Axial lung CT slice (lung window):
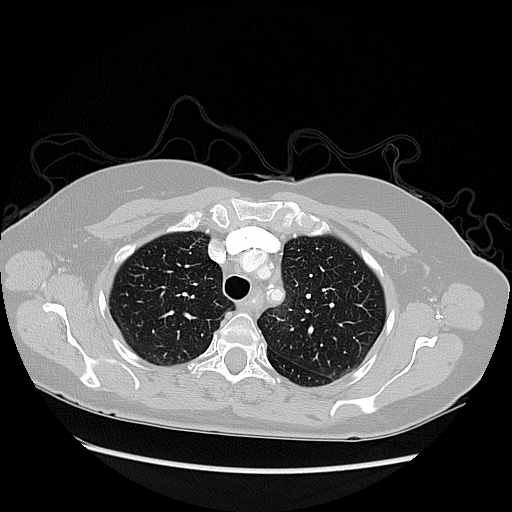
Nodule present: no